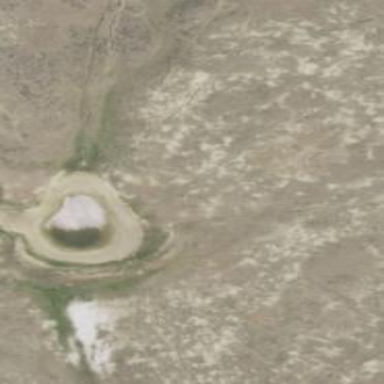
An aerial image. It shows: Reservoir area.